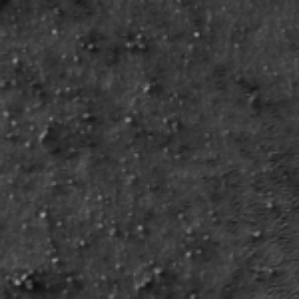
Label: frost